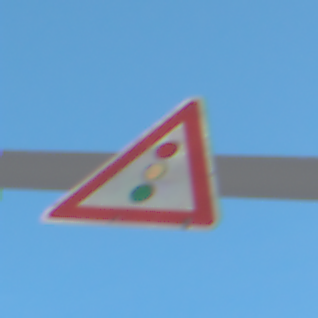
Verkehrszeichen: Lichtzeichenanlage
Umgebung: Outdoor, Special
Tageszeit: Midday
Wetter: PartlyCloudy
Licht: Natural
Jahreszeit: NotSpecified
Kontrast: HighContrast